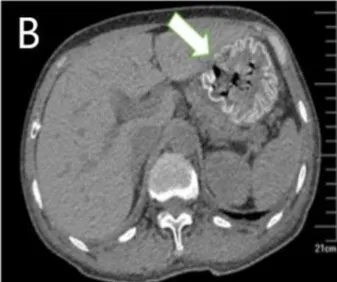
Gastric mucosal calcification.
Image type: radiology (ct)